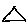
Label: triangle